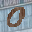
Label: 0